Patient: sex F, age 75
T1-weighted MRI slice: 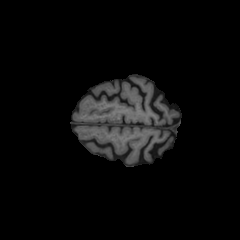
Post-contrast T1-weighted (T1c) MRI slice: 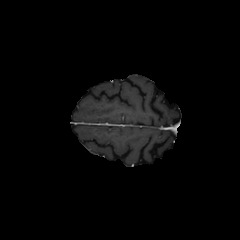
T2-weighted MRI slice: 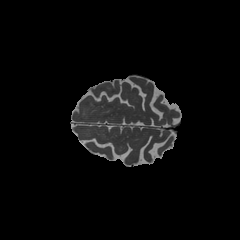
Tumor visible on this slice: no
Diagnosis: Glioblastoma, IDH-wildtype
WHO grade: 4